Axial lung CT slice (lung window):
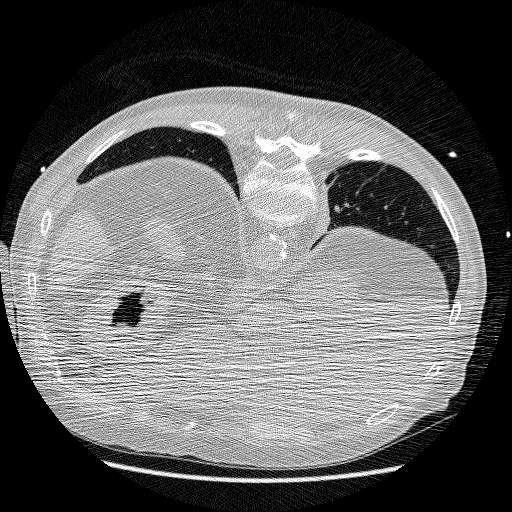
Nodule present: no